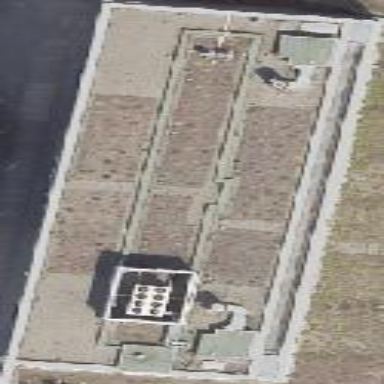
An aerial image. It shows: Part of building.